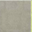
Piece: xx